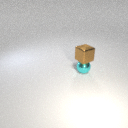
small brown metal cube above small cyan metal sphere